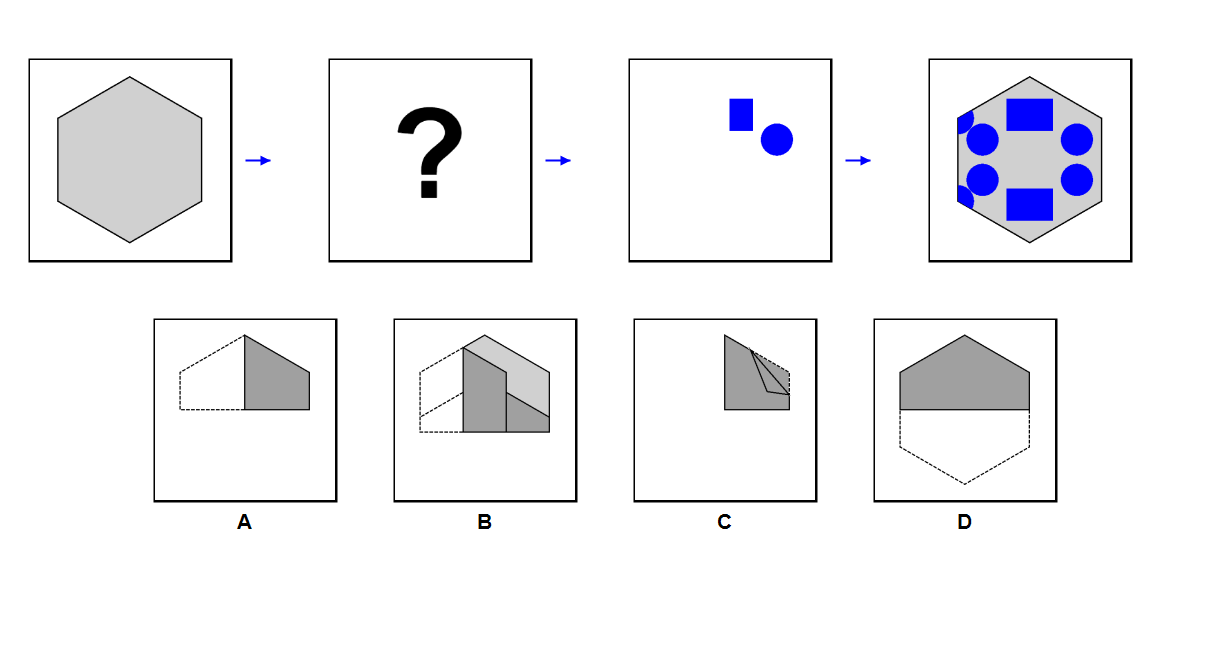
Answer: B